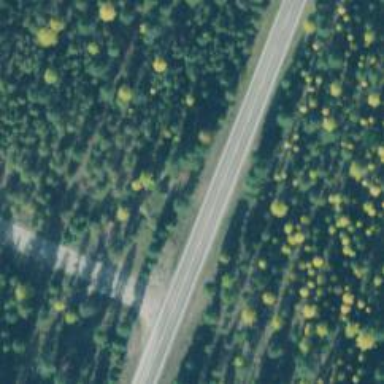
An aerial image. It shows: Abandoned railway parallel to secondary road.